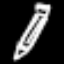
Label: pencil